Field crop: maize
Growth stage: 1
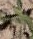
Species: atriplex